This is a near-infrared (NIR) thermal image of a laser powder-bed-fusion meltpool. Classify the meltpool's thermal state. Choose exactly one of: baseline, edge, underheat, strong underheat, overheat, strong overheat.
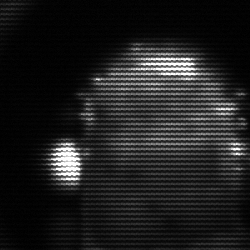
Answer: baseline